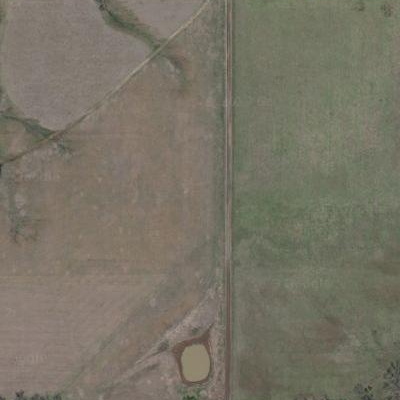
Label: aGrass